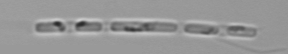
Label: Skeletonema